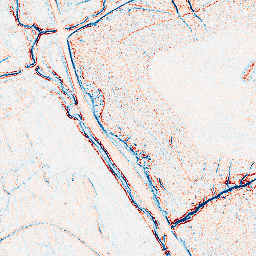
Category: edge_preserving
Decomposition family: bilateral
Decomposition parameters: d: 5
sigma_color: 75
sigma_space: 50
Upsampling method: bspline
Upsampling parameters: scale: 8
Upsampling scale: 8